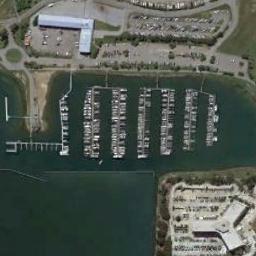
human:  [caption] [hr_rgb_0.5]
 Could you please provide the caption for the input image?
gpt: The harbor with lots of neatly docked boats is surrounded by some parking lots .

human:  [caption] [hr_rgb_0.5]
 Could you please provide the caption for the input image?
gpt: There are many ships in the harbor .

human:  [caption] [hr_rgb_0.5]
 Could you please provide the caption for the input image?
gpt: Many ships are neatly moored on the sea next to the harbor next to the parking lot .

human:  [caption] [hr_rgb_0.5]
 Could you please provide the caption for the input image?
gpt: A few white boats stopped on the harbor .

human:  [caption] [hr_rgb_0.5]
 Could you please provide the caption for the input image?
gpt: There are many ships and a light-blue building at the harbor .